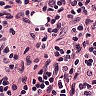
Metastatic tissue present: no